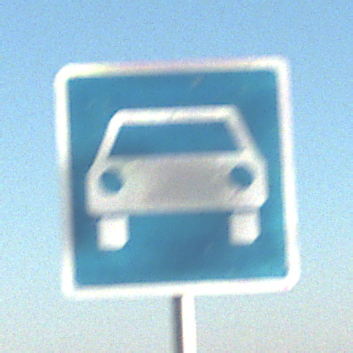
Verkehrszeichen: Kraftfahrstrasse
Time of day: SunriseSunset
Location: Outdoor (Nature)
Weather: Clear
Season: NotSpecified
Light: Natural